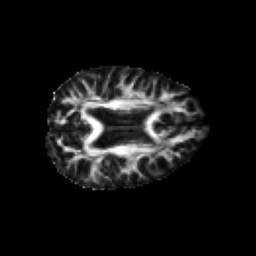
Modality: FA
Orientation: axial
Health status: healthy
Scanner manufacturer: philips
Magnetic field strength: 3 T
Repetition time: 6.964 s
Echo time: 0.092 s